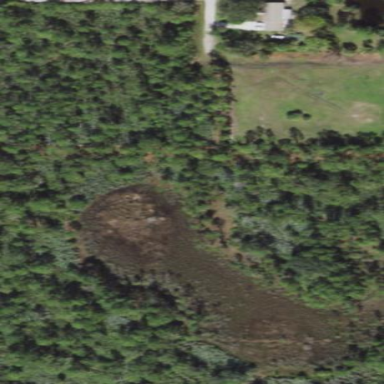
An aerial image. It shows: Wetland area known as floridian swamp.